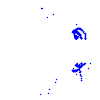
Particle: pion